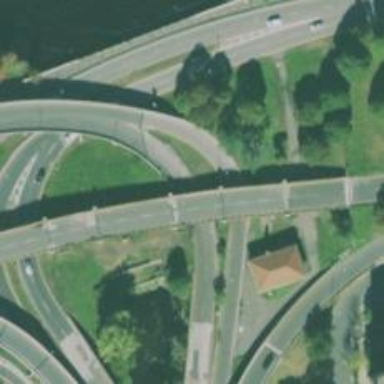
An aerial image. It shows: Trunk link highway.